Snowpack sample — Snodgrass Mountain, Crested Butte, Colorado (2/4/25, 12:06 PM MST)
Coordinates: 38.923, -106.968
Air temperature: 35 °F
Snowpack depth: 80 cm
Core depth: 50 cm
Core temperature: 30.2 °F
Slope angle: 14°, slope face: 78°
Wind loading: low
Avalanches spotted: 0
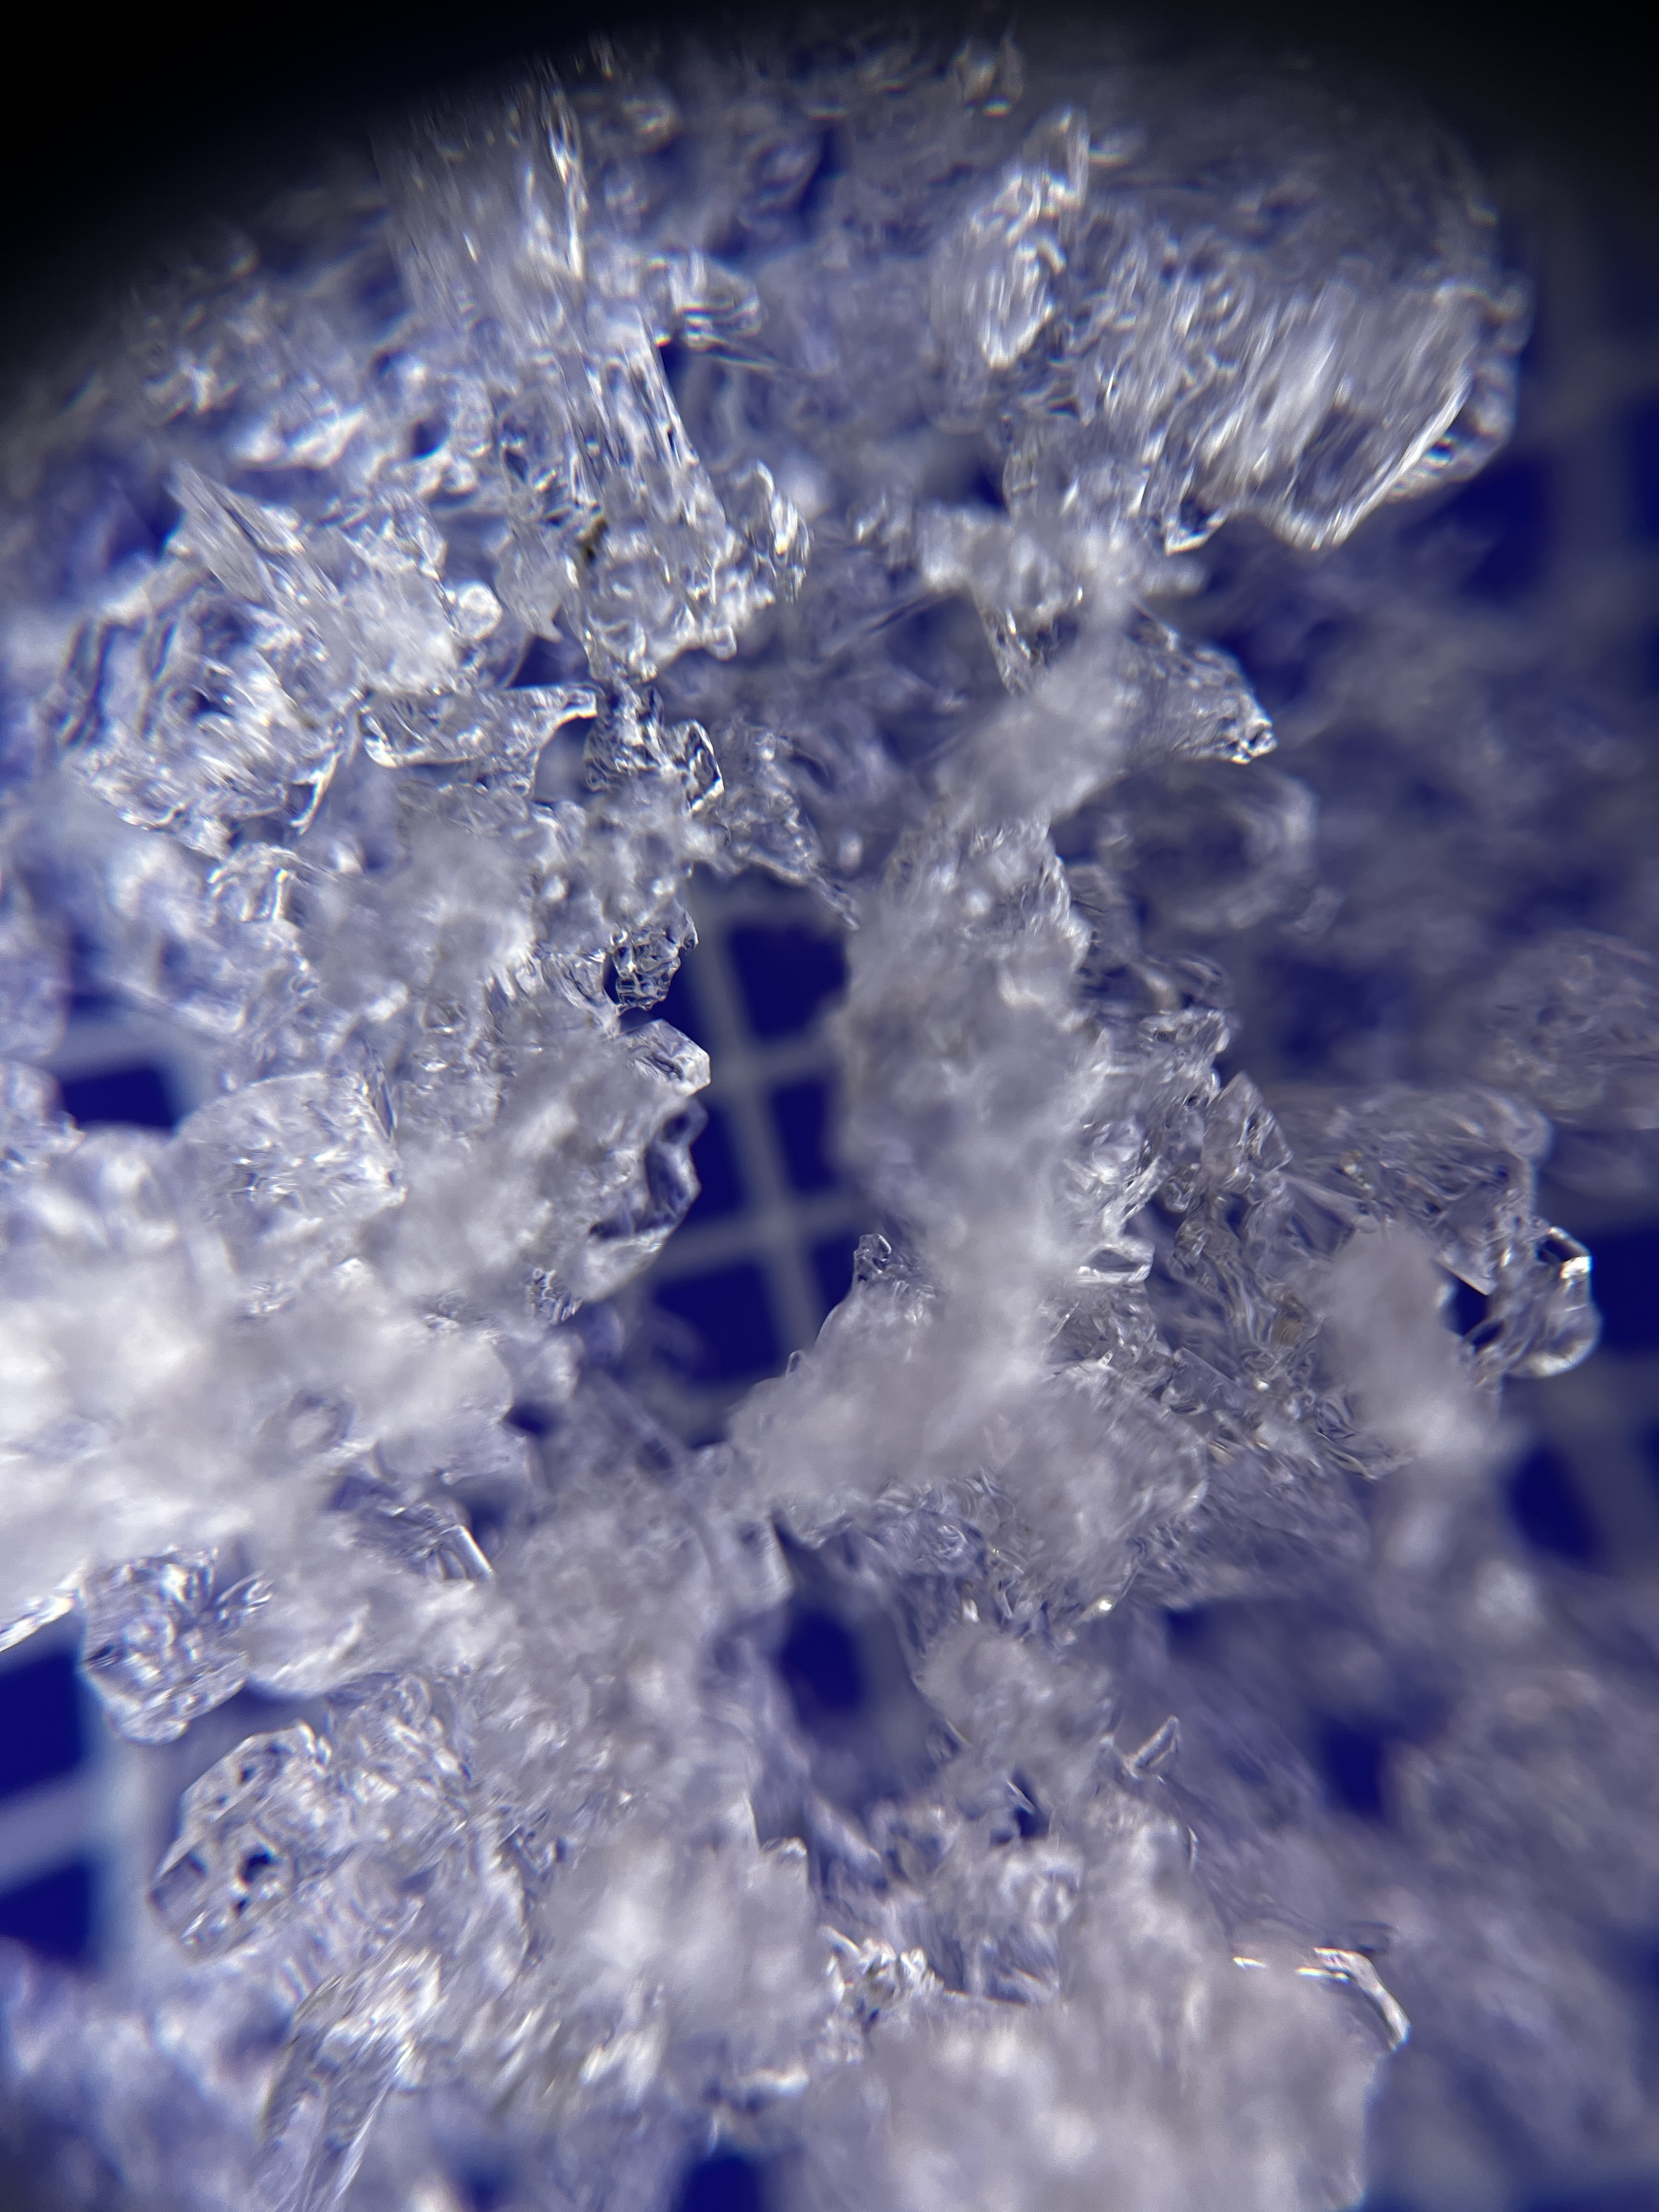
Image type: magnified_profile
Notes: No avalanches nearby, unusually warm weather for the last month reported by residents, Collected 25 yards from treeline